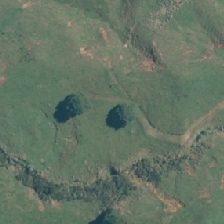
Land cover: high_producing_grassland